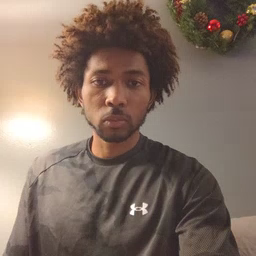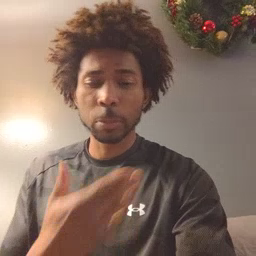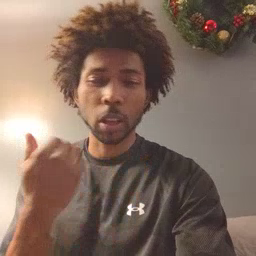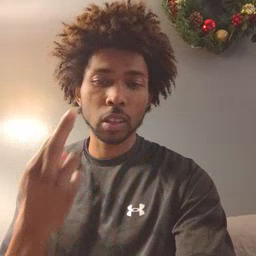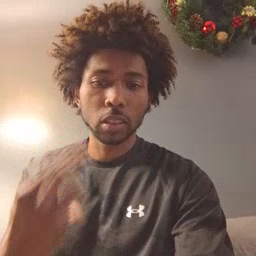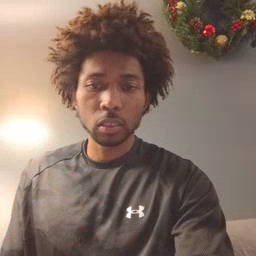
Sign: beside